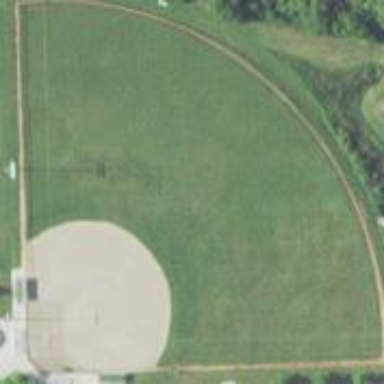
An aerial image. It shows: Softball pitch for leisure and sport activities.